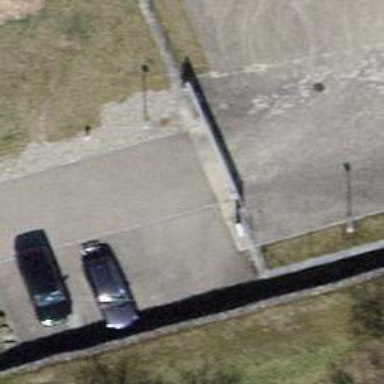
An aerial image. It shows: Gate.